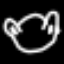
Label: frog